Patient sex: M
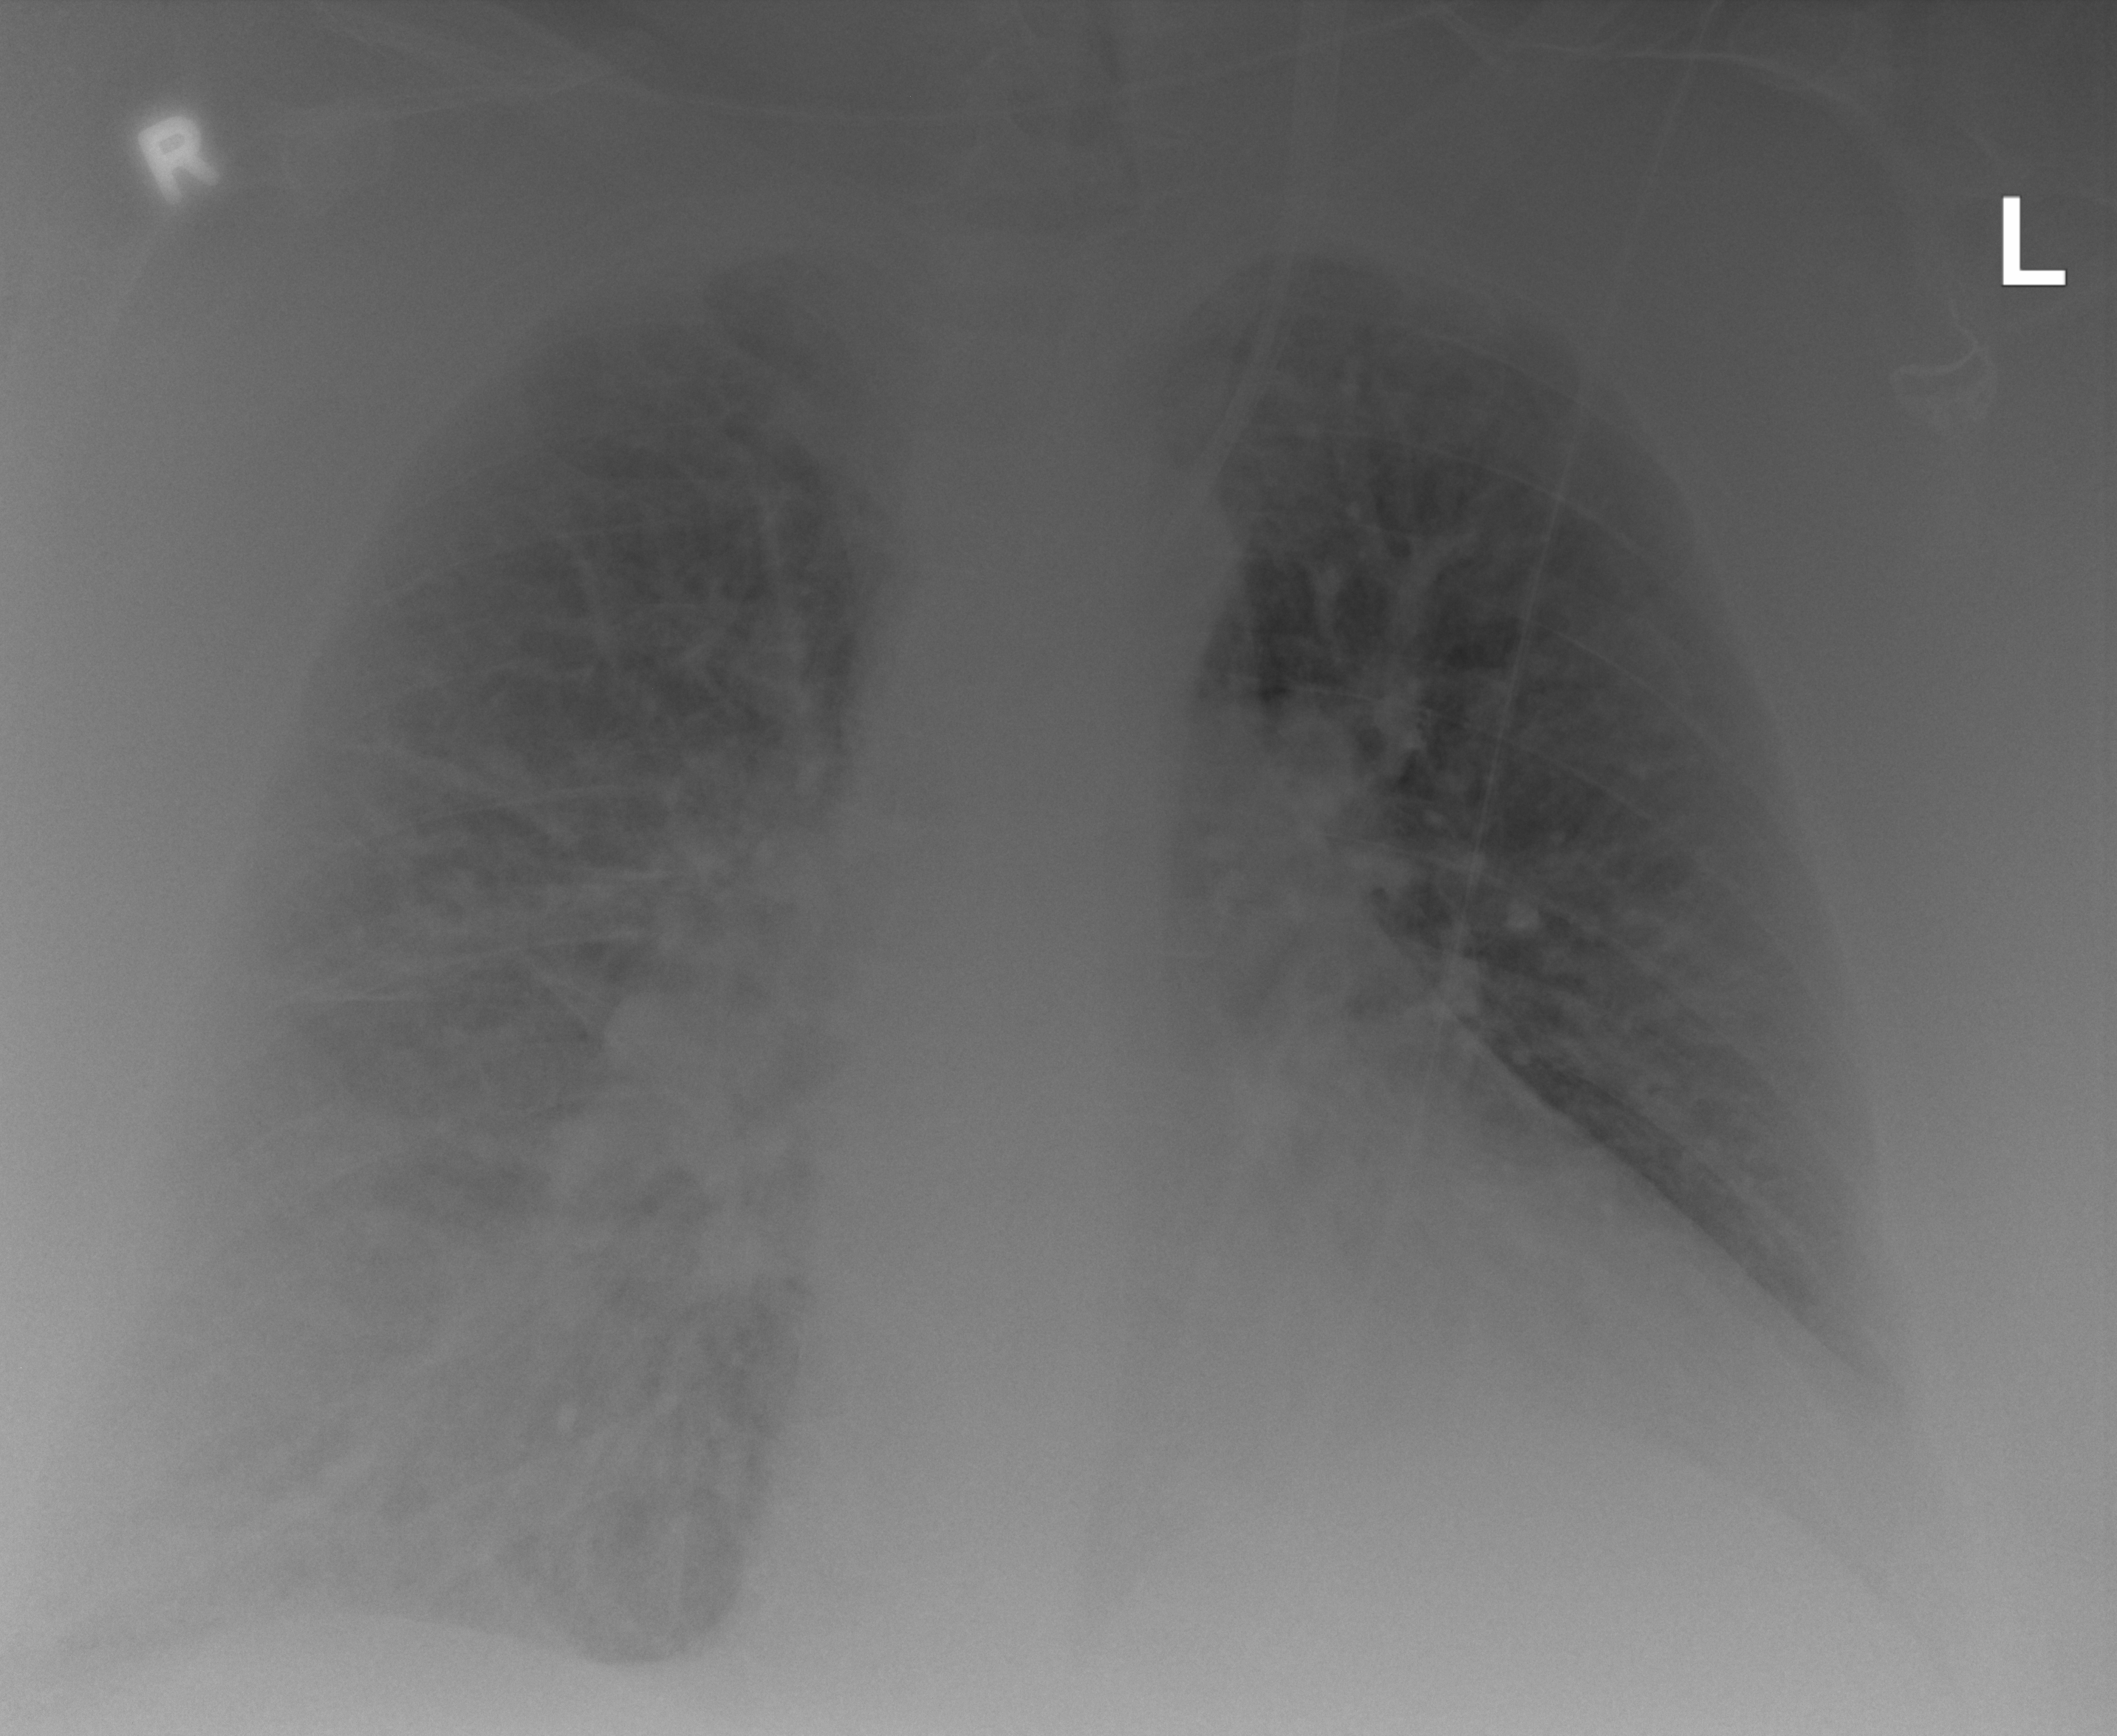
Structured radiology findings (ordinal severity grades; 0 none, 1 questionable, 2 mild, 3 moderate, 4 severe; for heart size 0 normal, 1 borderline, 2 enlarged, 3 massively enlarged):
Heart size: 1
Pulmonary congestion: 3
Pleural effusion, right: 2
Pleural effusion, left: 2
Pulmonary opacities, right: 2
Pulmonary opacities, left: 2
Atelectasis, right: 2
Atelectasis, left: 2